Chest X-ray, PA view. Patient: 62 years old, sex M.
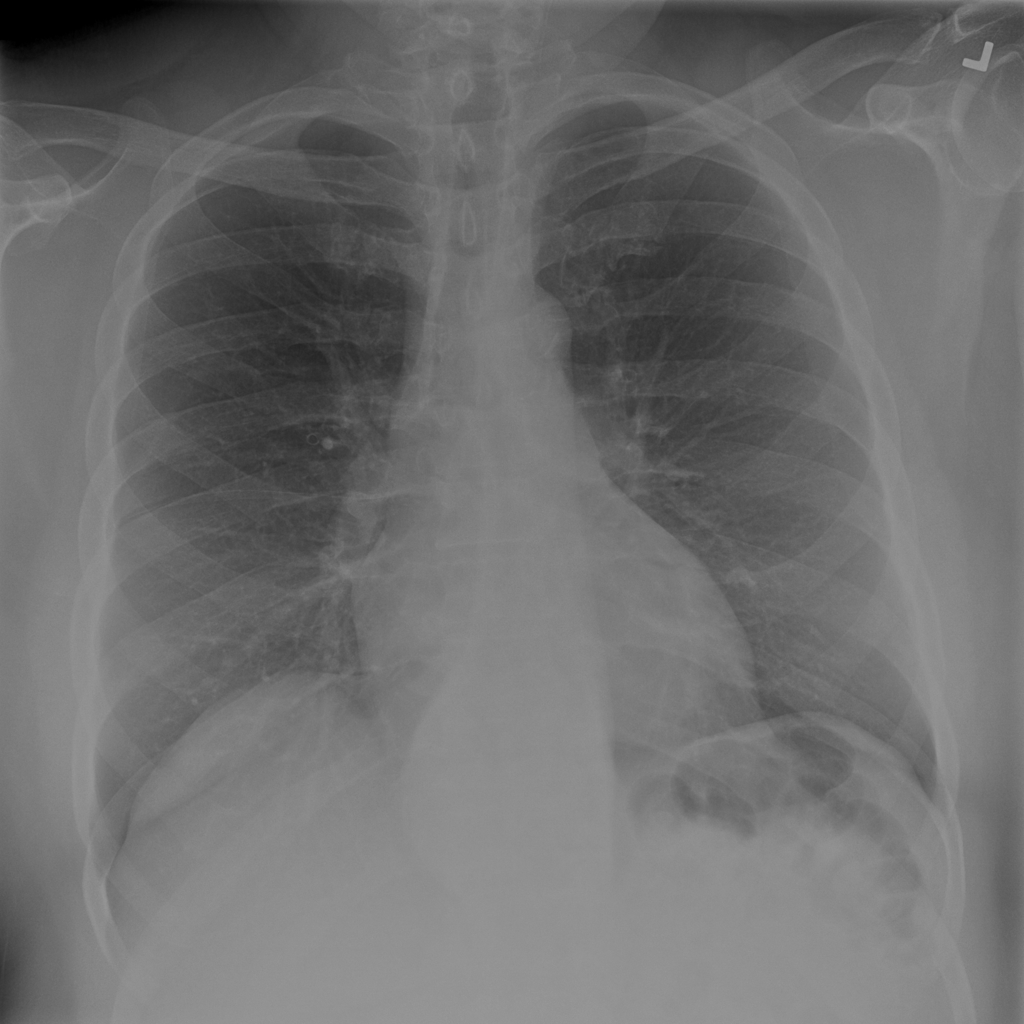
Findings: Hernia